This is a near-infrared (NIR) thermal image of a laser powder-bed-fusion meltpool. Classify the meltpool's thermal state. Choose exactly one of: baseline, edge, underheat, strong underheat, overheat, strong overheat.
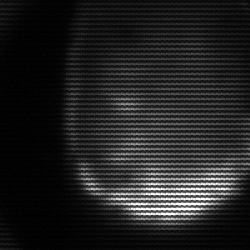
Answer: edge